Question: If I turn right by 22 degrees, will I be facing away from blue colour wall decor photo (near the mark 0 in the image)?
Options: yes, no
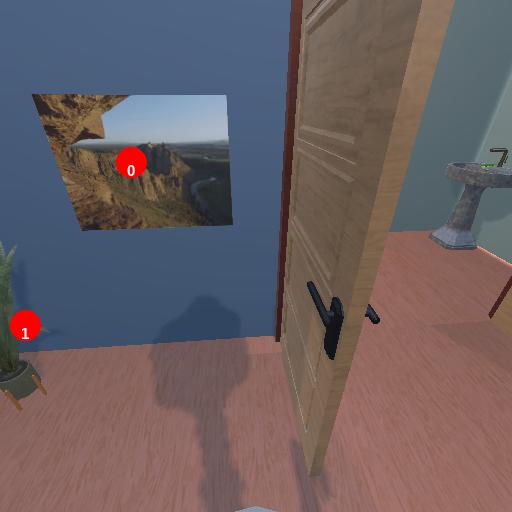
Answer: yes